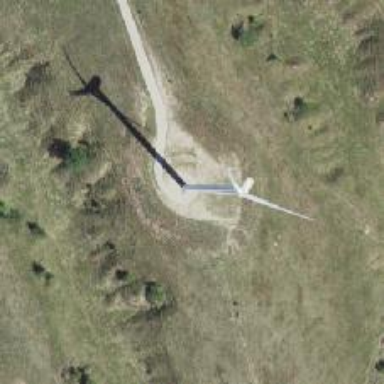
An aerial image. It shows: Wind generator powered by horizontal-axis wind turbine.